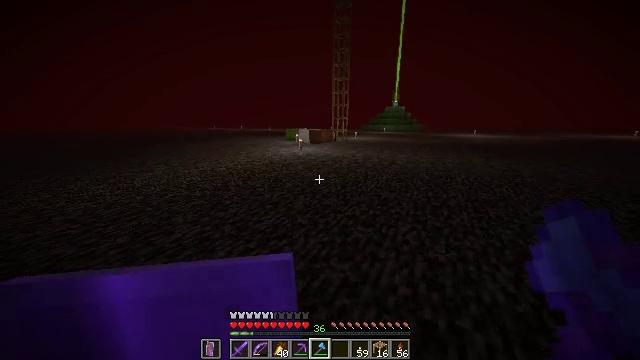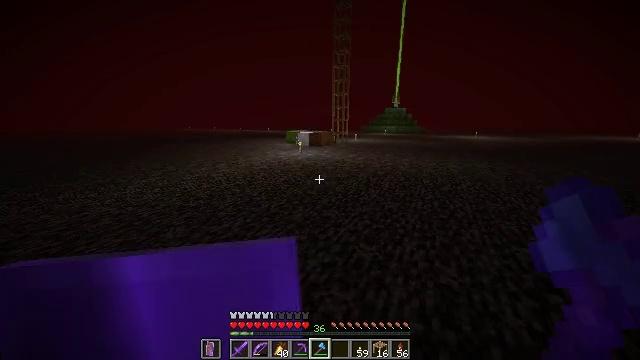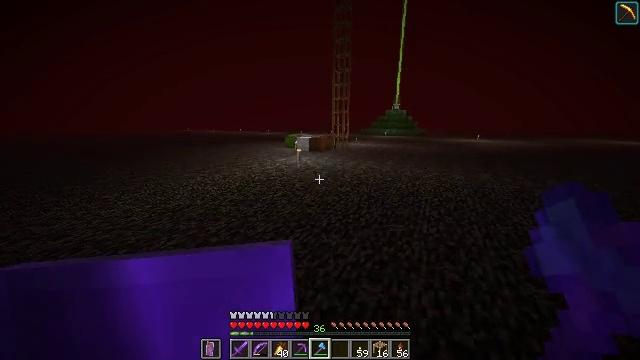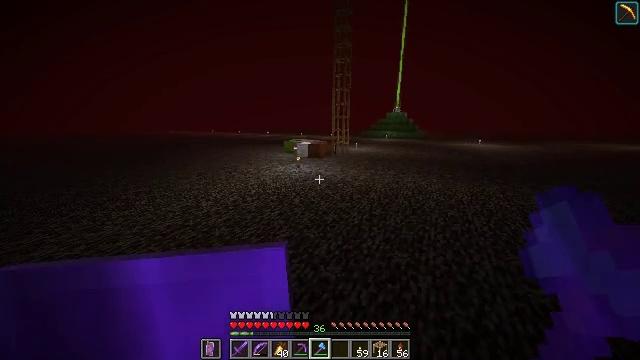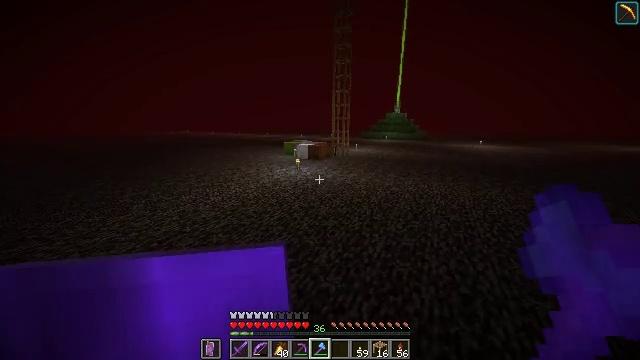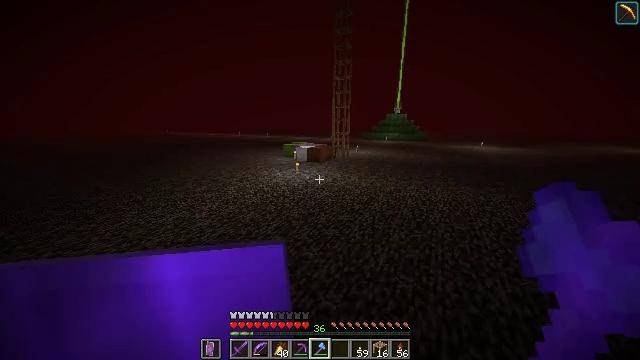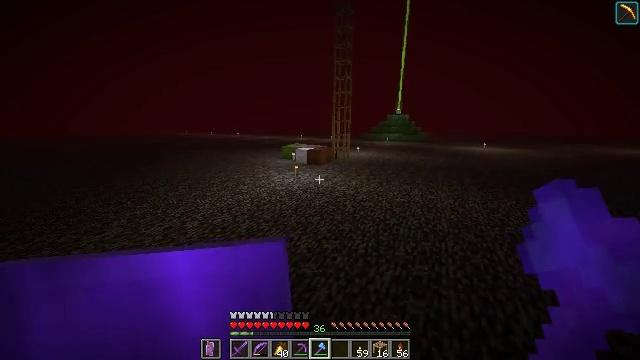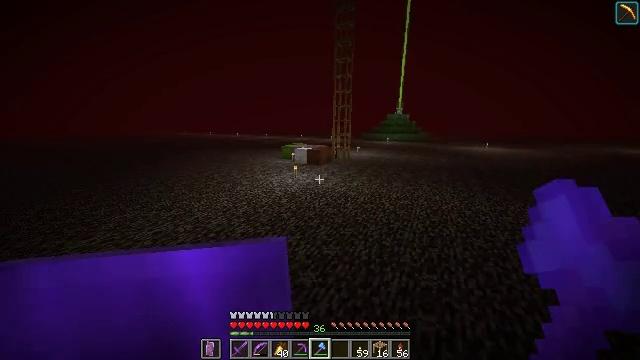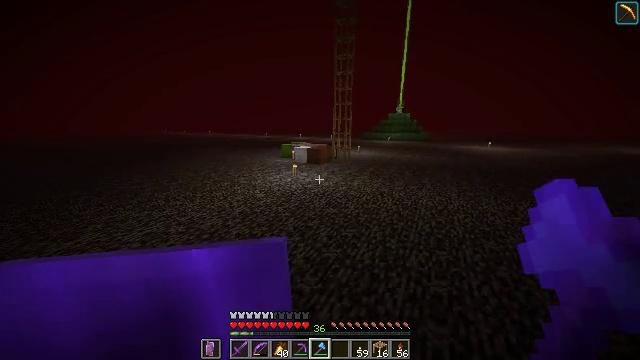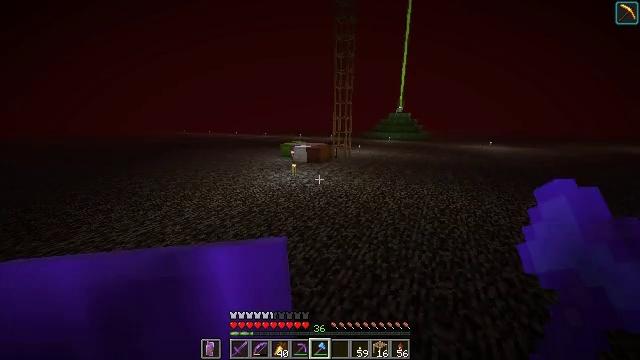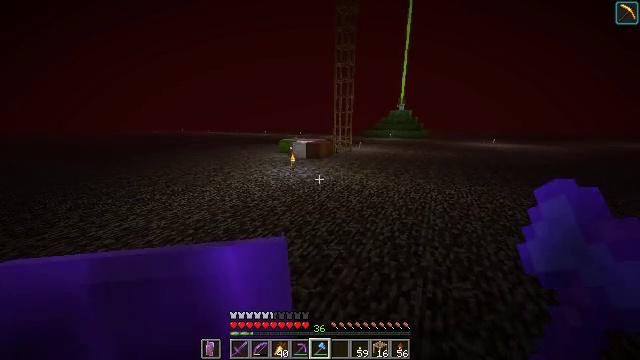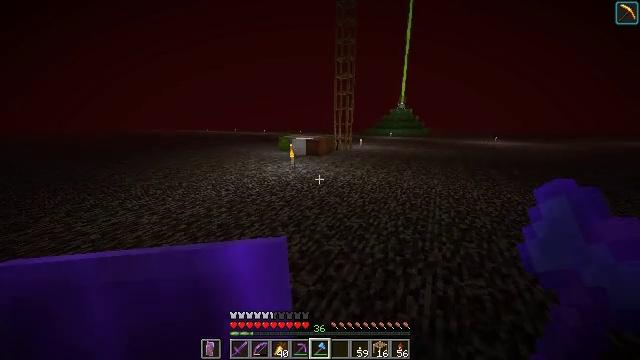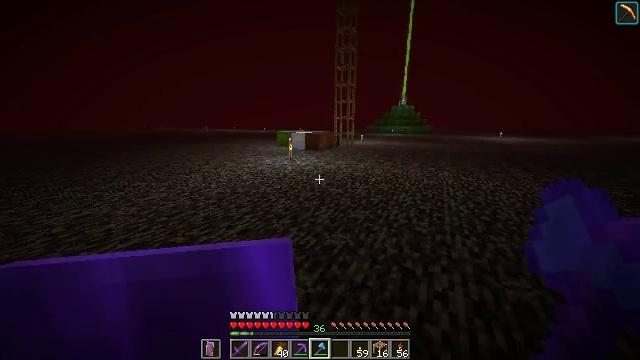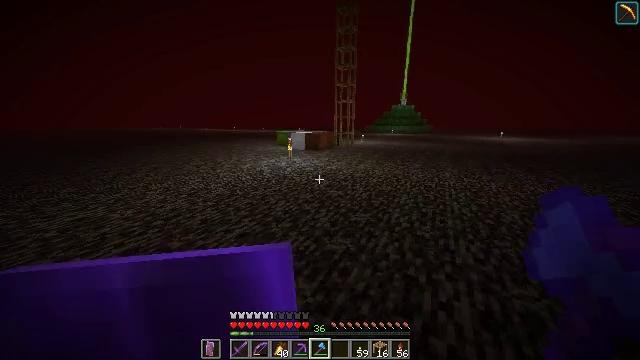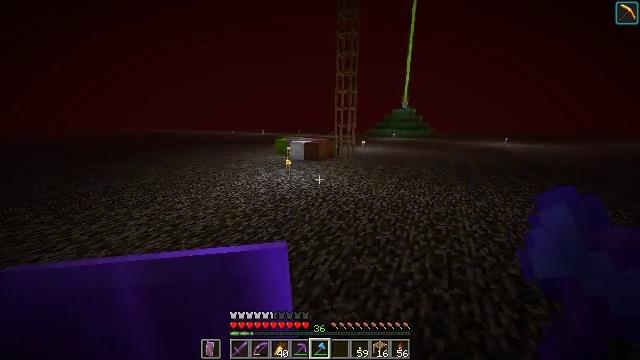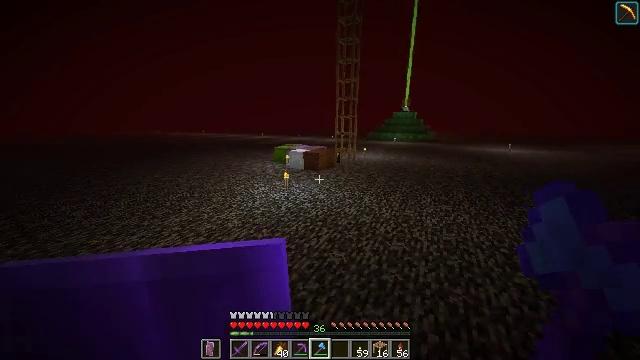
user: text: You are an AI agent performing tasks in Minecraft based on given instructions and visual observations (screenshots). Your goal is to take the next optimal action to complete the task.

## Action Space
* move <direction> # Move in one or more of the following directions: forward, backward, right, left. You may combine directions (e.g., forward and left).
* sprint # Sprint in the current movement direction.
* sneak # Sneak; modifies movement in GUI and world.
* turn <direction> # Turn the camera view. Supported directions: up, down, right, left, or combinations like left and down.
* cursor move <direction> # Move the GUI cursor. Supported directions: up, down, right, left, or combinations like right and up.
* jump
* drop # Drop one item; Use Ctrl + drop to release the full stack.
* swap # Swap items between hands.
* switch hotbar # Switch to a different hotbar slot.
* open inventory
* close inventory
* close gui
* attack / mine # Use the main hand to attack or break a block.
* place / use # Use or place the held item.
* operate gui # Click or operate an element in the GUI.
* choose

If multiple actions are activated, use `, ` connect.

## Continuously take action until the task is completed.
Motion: motion action
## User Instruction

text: Retrieve the ender chest safely.
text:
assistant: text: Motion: move forward, sprint, jump
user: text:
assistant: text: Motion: move forward, sprint, jump
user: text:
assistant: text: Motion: move forward, sprint, jump
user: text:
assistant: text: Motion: move forward, sprint, jump
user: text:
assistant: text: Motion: move forward, sprint, jump
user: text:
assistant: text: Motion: move forward, sprint
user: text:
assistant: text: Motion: move forward, sprint
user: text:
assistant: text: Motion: move forward, sprint
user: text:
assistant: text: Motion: move forward, sprint
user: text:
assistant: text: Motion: move forward, sprint
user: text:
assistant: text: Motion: move forward, sprint
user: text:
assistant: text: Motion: move forward, sprint
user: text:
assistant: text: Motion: move forward, sprint, jump
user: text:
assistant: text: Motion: move forward, sprint, jump
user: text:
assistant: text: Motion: move forward, sprint, jump
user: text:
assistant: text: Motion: move forward, sprint, jump
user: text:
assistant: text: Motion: move forward, sprint, jump
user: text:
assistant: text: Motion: move forward, sprint, jump
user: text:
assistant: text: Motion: move forward, sprint
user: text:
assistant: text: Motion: move forward, sprint
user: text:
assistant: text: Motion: move forward, sprint
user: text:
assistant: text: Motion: move forward, sprint
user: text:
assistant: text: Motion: move forward, sprint
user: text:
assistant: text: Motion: move forward, sprint
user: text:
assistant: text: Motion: move forward, sprint, jump
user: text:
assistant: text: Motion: move forward, sprint, jump
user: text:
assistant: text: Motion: move forward, sprint, jump
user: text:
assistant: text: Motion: move forward, sprint, jump
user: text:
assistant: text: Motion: move forward, sprint, jump
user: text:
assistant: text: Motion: move forward, sprint, jump